Field crop: maize
Growth stage: 2
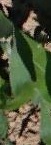
Species: maize